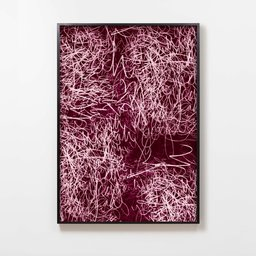
Label: decoration